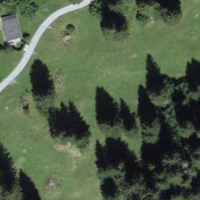
EUNIS habitat code: 43
Species observed at this site:
Andrena hattorfiana